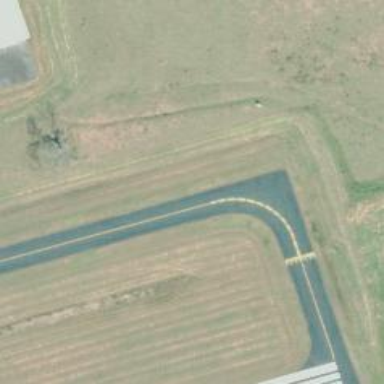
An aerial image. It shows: View of taxiway at the airport.